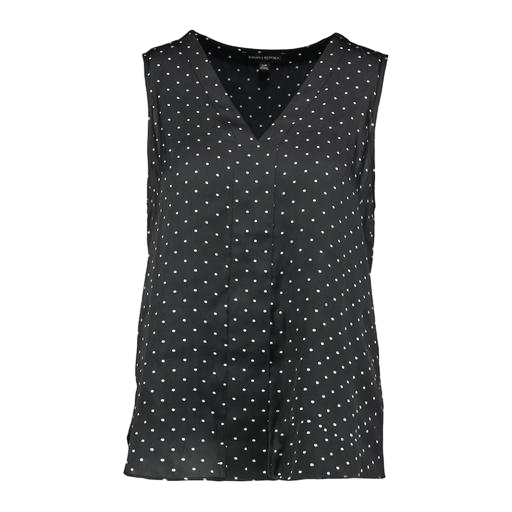
black sleeveless polka dot blouse, black sleeveless polka dot top, black polka-dot shirt, white background